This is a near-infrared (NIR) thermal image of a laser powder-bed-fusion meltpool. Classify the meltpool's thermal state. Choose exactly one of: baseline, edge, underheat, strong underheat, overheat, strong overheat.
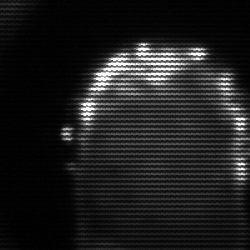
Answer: baseline